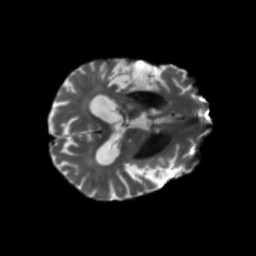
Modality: T2w
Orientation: axial
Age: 71
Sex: male
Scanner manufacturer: siemens
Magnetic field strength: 3 T
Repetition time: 5.25 s
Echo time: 0.08 s